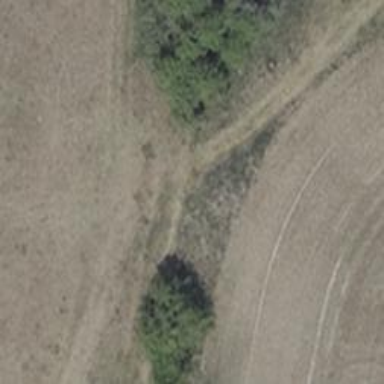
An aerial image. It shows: Grass track with grade5 tracktype.